Question: I have no background or any knowledge of web development/designing and I'm currently working on an Email client application on iPhone, using UIWebView to read/write emails.
I download the email as an object and fetch the subject, date, addresses and body from this object, but the email body is an HTML string with tags.
To view the email body as a normal string without tags, like iPhone Mail app, or Gmail app.

Thanks!
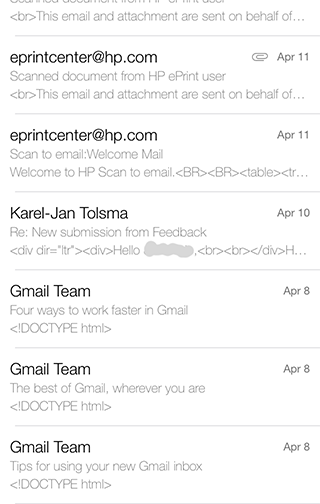
Answer: Use 'NSAttributedString' with 'UITextView' or 'Label' whatever you like
'''
NSString *oldHTMLstring = @"<b>Testing</b>.<br><i>html</i>,<br><u>body text.</u>";
NSAttributedString *newHTMLstring = [[NSAttributedString alloc] initWithData:[oldHTMLstring dataUsingEncoding:NSUTF8StringEncoding] options:@{NSDocumentTypeDocumentAttribute: NSHTMLTextDocumentType, NSCharacterEncodingDocumentAttribute: @(NSUTF8StringEncoding)} documentAttributes:nil error:nil];
[textView setAttributedText:newHTMLstring]; // sets attributed text
[textView setText:[newHTMLstring string]]; // sets normal text
'''
This will automatically convert HTML to appropriate text